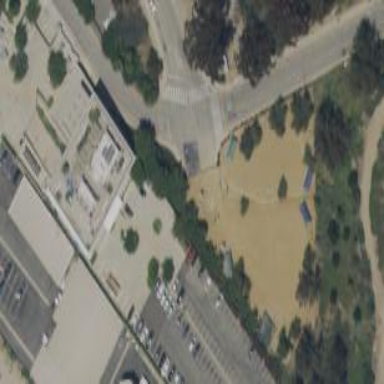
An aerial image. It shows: Dog park for leisure land.